Question: I have a gridview (AllItems) like this:

The items appliance name, quantity, day time, back up time and power are extracted from a list:
AllItems.DataSource=lst;
the items TotalWatts,Wh/Nyt,Wh/Day have to be extracted by local Integer Variables, but it is giving exception that
what should i do so that my grid view accepts Local variable too ...??
'''
<asp:GridView ID="AllItems" runat="server" AutoGenerateColumns="false" Height="124px" Width="191px" BackColor="White" BorderColor="#CCCCCC" BorderStyle="None" BorderWidth="1px" CellPadding="4" ForeColor="Black" GridLines="Horizontal" OnDataBound="AllItems_DataBound" ShowFooter="true" FooterStyle-BackColor="Black">
<Columns>
<asp:BoundField DataField="Applianc.Name" HeaderText="Appliance Name" />
<asp:BoundField DataField="Quantity" HeaderText="Quantity" />
<asp:BoundField DataField="DayTime" HeaderText="Day Time(Hrs)" />
<asp:BoundField DataField="BackUpTime" HeaderText="BackUp Time(Hrs)" />
<asp:BoundField DataField="Applianc.Power" HeaderText="Power(Watts)" />
<asp:BoundField DataField="TotalWatts" HeaderText="Total Watts" />
<asp:BoundField DataField="HrsNight" HeaderText="Wh/Nyt" />
<asp:BoundField DataField="HrsDay" HeaderText="Wh/Day" />
</Columns>
<FooterStyle BackColor="Black" ForeColor="White" Font-Italic="true" />
<FooterStyle BackColor="#CCCC99" ForeColor="Black" />
<HeaderStyle BackColor="#333333" Font-Bold="True" ForeColor="White" />
<PagerStyle BackColor="White" ForeColor="Black" HorizontalAlign="Right" />
<SelectedRowStyle BackColor="#CC3333" Font-Bold="True" ForeColor="White" />
<SortedAscendingCellStyle BackColor="#F7F7F7" />
<SortedAscendingHeaderStyle BackColor="#4B4B4B" />
<SortedDescendingCellStyle BackColor="#E5E5E5" />
<SortedDescendingHeaderStyle BackColor="#242121" />
</asp:GridView>
'''
'''
protected void BtnAddNext_Click(object sender, EventArgs e)
{
List<Entity.UserSiteLoad> LstUsl = (List<Entity.UserSiteLoad>)Session["MyApplianceList"];
e_usl.Applianc = new Entity.Appliance();
calcObj = new CalculatorTest();
e_usl.IdUserSiteLoad = Guid.NewGuid().ToString();
e_usl.IdUserHousing = "xxx";
e_usl.IdAppliance = DDLAppName.SelectedItem.Value.ToString(); //<<------------
e_usl.Applianc.Name = DDLAppName.SelectedItem.Text;
e_usl.Applianc.Power = new Random().Next(20, 500);
e_usl.Quantity = Convert.ToInt32(QtyTB.Text);
e_usl.DayTime = Convert.ToInt32(DayTymTB.Text);
e_usl.BackUpTime = Convert.ToInt32(BackUpTymTB.Text);
e_usl.CreatedBy = "sana";
e_usl.CreatedDate = DateTime.Now;
//e_usl.CreationDate = DateTime.Now;
e_usl.ModifiedBy = "sana";
e_usl.ModifiedDate = DateTime.Now;
e_usl.IsActive = true;
e_usl.IsDeleted = false;
if (LstUsl.Count != 0)
{
for (int rowIndex = 0; rowIndex < LstUsl.Count; rowIndex++)
{
string AppName = LstUsl[rowIndex].Applianc.Name;
if (AppName == DDLAppName.SelectedItem.Text)
{
LstUsl.Remove(LstUsl[rowIndex]);
}
}
}
if (LstUsl.Count == 0 || LstUsl.Count > 0)
{
LstUsl.Add(e_usl);
}
Session["MyApplianceList"] = LstUsl;
currentIndex = LstUsl.Count - 1; //int variable
TotalWatts = calcObj.GetTotalWattsOfEachAppliance(currentIndex); //int variable
HrsNight = calcObj.GetWattsHrPerNight(currentIndex); //int variable
HrsDay = calcObj.GetWattsHrPerDayForEachAppliance(currentIndex); //int variable
Response.Write("List Count is: " + LstUsl.Count); //check
AllItems.DataSource = LstUsl;
AllItems.DataBind();
AllItems.Visible = true;
Session["MyApplianceList"] = LstUsl;
}
'''
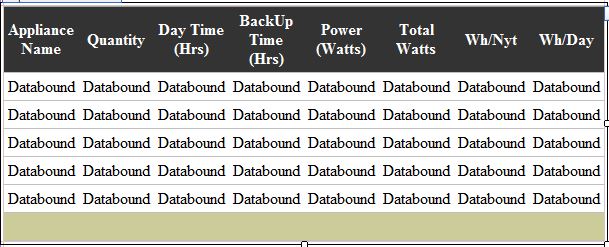
Answer: Following is simple example.
Hope this will perfect to solve above situation.
I have a list of product having three field.
'''
public class Product
{
public int ID { get; set; }
public string Name { get; set; }
public double UnitPrice { get; set; }
}
'''
I want to show these three fields in gridview, also show an extra column in gridview that is derived from existing columns of list. ie
'''
ID , Name , UnitPrice , and DozenPrice(means UnitPrice * 12)
'''
See in code, hope any can solve their issue showing derived columns
'''
public partial class _Default : System.Web.UI.Page
{
protected void Page_Load(object sender, EventArgs e)
{
fillGrid();
}
public class Product
{
public int ID { get; set; }
public string Name { get; set; }
public double UnitPrice { get; set; }
}
public void fillGrid()
{
var ListProduct = new List<Product>();
ListProduct.Add(new Product() { ID = 1, Name = "item1", UnitPrice = 4.5 });
ListProduct.Add(new Product() { ID = 1, Name = "item1", UnitPrice = 4.5 });
ListProduct.Add(new Product() { ID = 1, Name = "item1", UnitPrice = 4.5 });
ListProduct.Add(new Product() { ID = 1, Name = "item1", UnitPrice = 4.5 });
GridView1.DataSource = ListProduct;
GridView1.DataBind();
}
protected void GridView1_RowDataBound(object sender, GridViewRowEventArgs e)
{
int Dozen = 12;
if (e.Row.RowType == DataControlRowType.DataRow)
{
Product row = ((Product)e.Row.DataItem);
double UnitPrice = row.UnitPrice;
((Literal)e.Row.FindControl("ltrDozenPrice")).Text = Convert.ToString(UnitPrice * Dozen);
}
}
}
'''
---
'''
<asp:GridView ID="GridView1" runat="server" AutoGenerateColumns="False" onrowdatabound="GridView1_RowDataBound">
<Columns>
<asp:BoundField DataField="ID" HeaderText="ID" />
<asp:BoundField DataField="Name" HeaderText="Name" />
<asp:BoundField DataField="UnitPrice" HeaderText="Unit Price" />
<asp:TemplateField HeaderText="DozenPrice">
<ItemTemplate>
<asp:Literal ID="ltrDozenPrice" runat="server"></asp:Literal>
</ItemTemplate>
</asp:TemplateField>
</Columns>
</asp:GridView>
'''